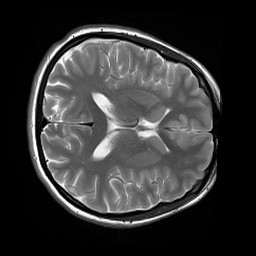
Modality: T2w
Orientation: axial
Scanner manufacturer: siemens
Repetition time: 3.9 s
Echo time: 0.076 s